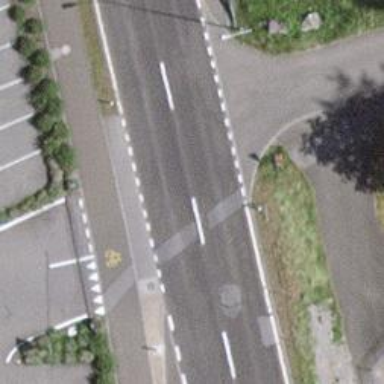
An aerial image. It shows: Primary road with asphalt surface.